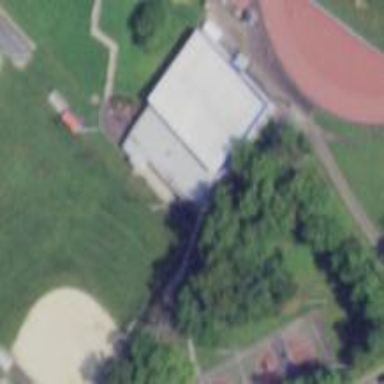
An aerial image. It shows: Sports center with focus on basketball activities.